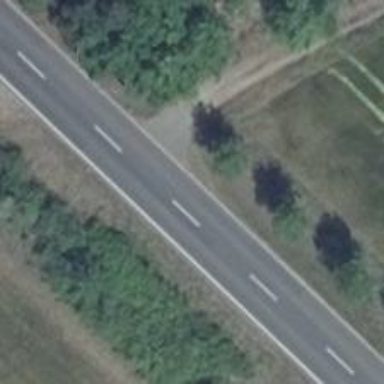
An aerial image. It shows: Secondary road with asphalt surface.